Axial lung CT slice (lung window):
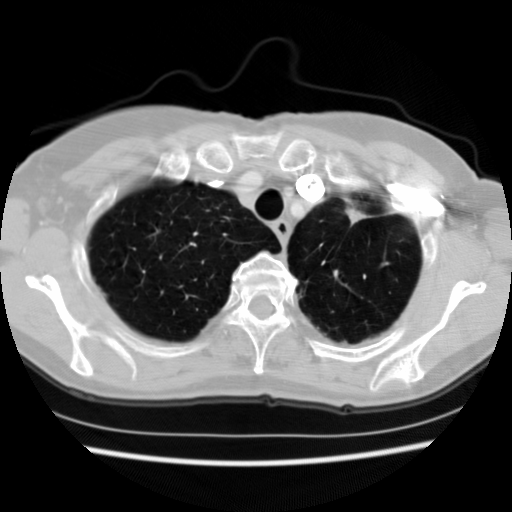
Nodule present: no